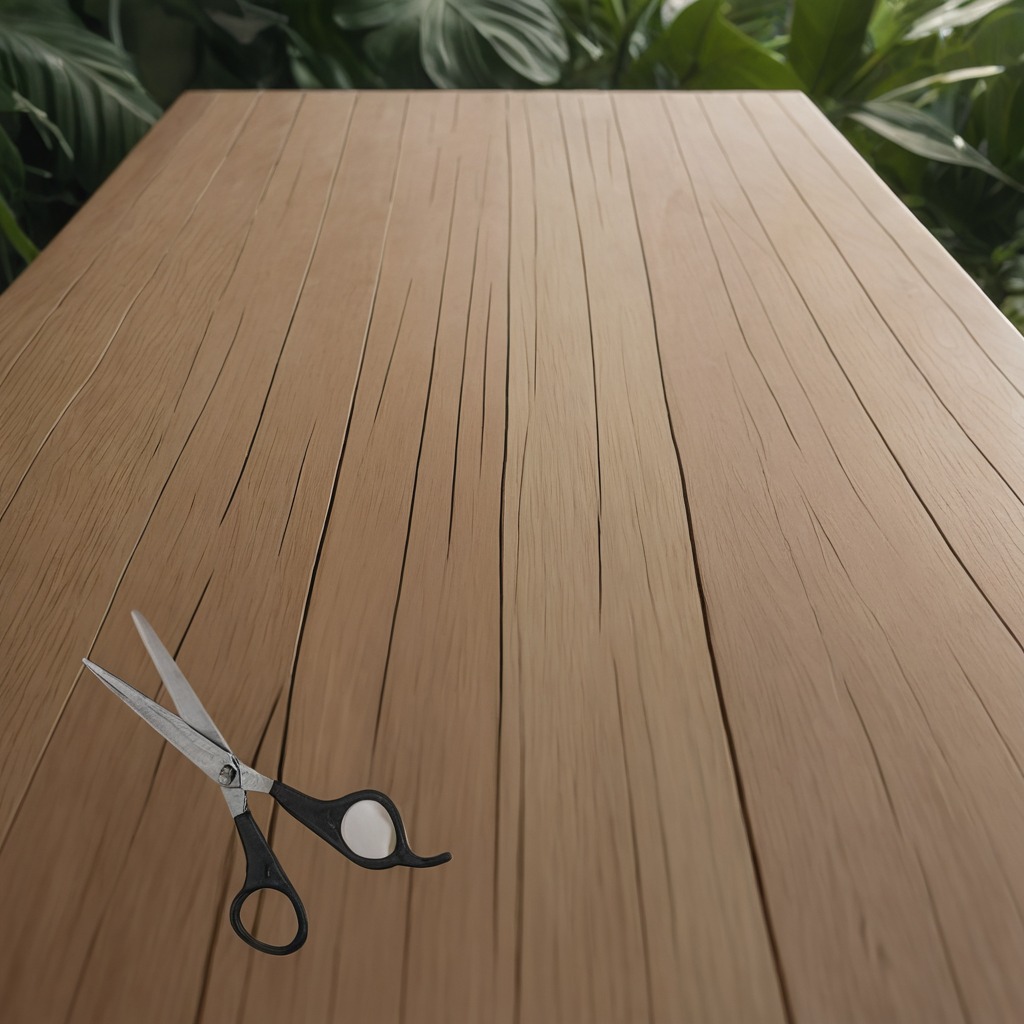
A scissor is lying on the wooden table.